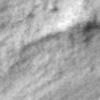
Label: no_change